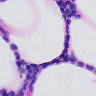
Metastatic tissue present: no